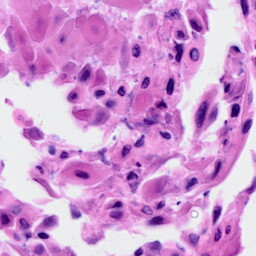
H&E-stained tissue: Cervix